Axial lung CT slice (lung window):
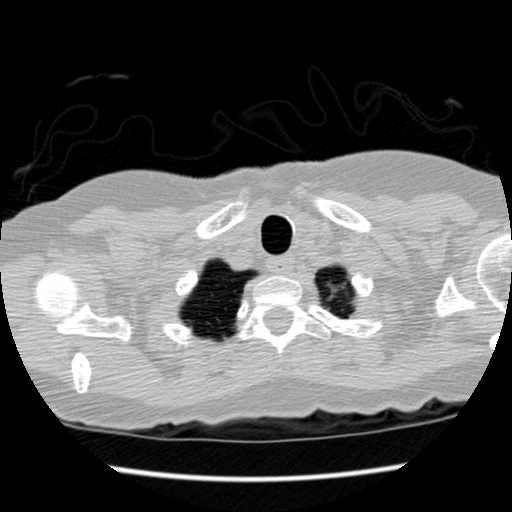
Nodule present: no